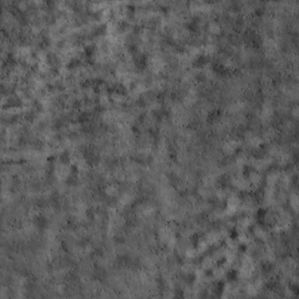
Label: non_frost